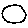
Label: circle